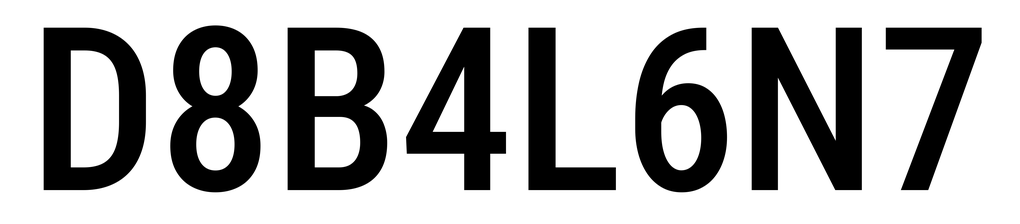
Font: Roboto_Condensed_Medium